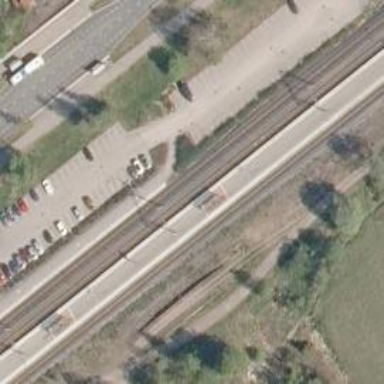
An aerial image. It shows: Paved public transport platform with shelter.